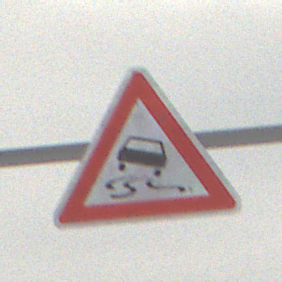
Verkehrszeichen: SchleuderOderRutschgefahr
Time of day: MorningAfternoon
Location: Outdoor (Nature)
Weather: Overcast
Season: Winter
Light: Natural